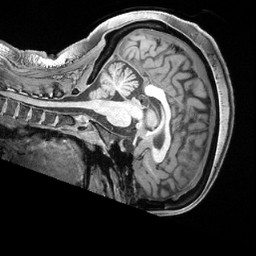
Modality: T1w
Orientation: sagittal
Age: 37
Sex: female
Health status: healthy
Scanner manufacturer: siemens
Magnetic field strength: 3 T
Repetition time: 2.4 s
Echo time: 0.00222 s